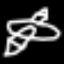
Label: airplane